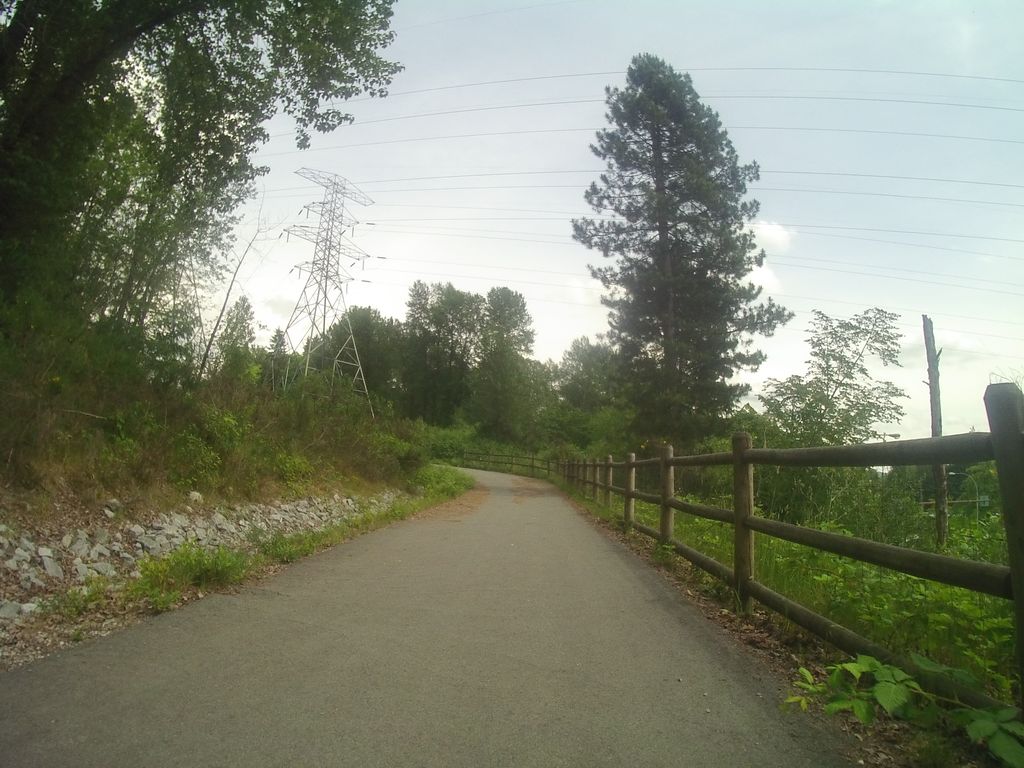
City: vancouver